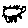
Label: cat